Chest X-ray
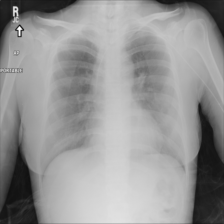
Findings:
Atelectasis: negative
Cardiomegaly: negative
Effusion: negative
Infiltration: negative
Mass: negative
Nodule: negative
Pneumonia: negative
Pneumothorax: negative
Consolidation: negative
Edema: negative
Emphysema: negative
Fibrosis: negative
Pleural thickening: negative
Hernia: negative